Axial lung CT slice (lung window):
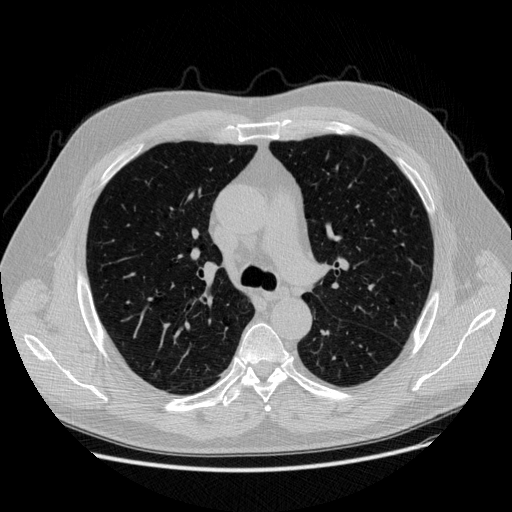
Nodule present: no